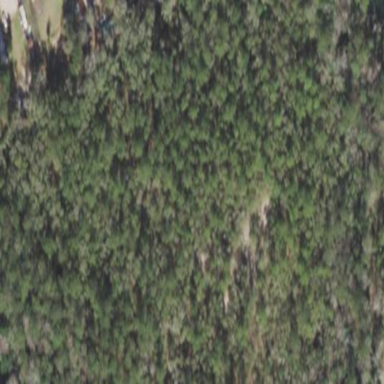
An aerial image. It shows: Woodland with needle-leaved trees.